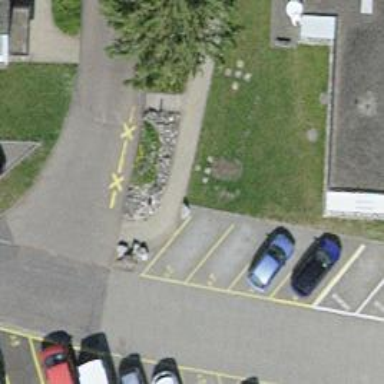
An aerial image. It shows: Footway.